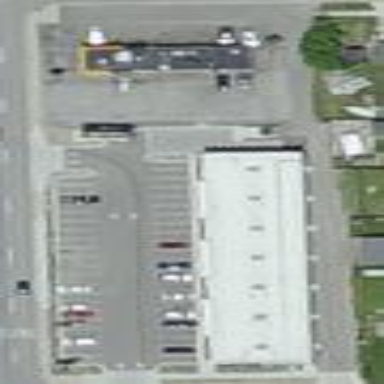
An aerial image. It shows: Retail area.